Question: I would like to create a for loop for adding labels with separators programatically. How can I do this?

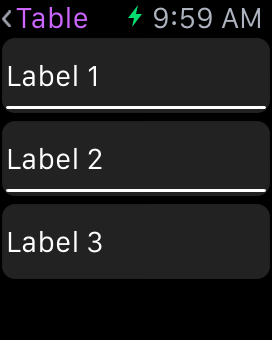
Answer: You can't programmatically create a view in WatchKit you must scope it out entirely in storyboard.
The way this works is that views are preloaded on the watch at the time the app is installed. The data if then gathered by an extension that is running on your phone. Once the phone has the relevant data it assignes the data to the view that is already on the watch. There is no mechanism to transfer UI components from the extension to the watch.
Thanks for the comments.